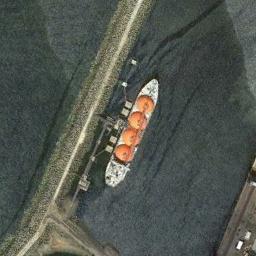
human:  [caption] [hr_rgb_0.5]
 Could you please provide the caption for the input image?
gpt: There is a ship in the blue water on the shore .

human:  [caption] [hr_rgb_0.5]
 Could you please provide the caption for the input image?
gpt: The ship is docked at the dock and the water is deep blue .

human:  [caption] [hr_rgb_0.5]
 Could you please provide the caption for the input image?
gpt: A white LNG ship docked by the dock .

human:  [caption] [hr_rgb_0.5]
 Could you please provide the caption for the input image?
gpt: There is a ship at sea .

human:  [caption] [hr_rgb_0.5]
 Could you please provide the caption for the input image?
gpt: The ship is at the harbor .